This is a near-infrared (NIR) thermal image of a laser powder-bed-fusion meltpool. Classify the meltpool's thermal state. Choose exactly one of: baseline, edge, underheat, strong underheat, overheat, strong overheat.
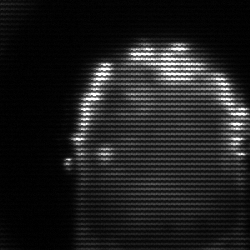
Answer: baseline